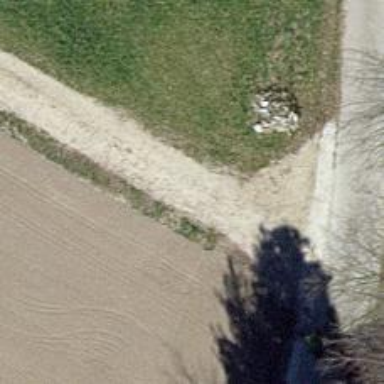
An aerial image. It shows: Unpaved track with grade2 surface.